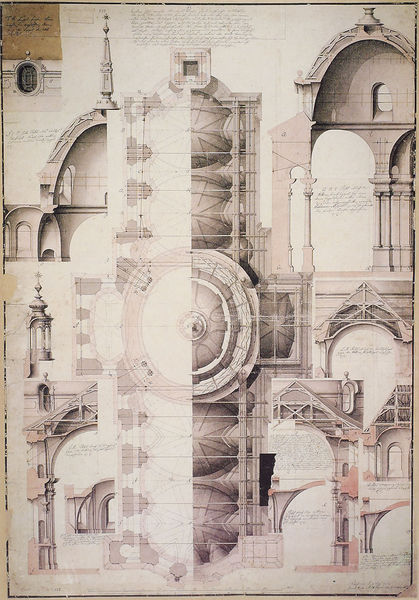
Titel: Benediktinerabteikirche Heilig Kreuz in Neresheim
Künstler: Balthasar Neumann
Standort: Neresheim, Abteikirche Heilig Kreuz, St. Ulrich und Afra (EU - D - BW)
Schlagwörter: weiß, kirchturm, braun, fenster, frankreich, holz, schwarz, skizze, säule, säulen, zeichnung, dach, gebäude, schloss, architektur, barock, spitze, signatur, kirche, rosa, turm, schrift, modell, ansicht, bogen, italien, perspektive, studie, giebel, kuppel, detail, bögen, arkade, gewölbe, palast, dom, text, entwurf, schema, rom, durchsichtig, plan, streben, querschnitt, schriftart, grundriss, aufriss, bauplan, notizen, anleitung, skzizze, sizzize, nsäulen, nturm